Question: <URL>

Looking at this example, hovering over a link shows the source, the target, and the value. The value is appended with the variable 'units', which for this example is "Widgets".
'''
var units = "Widgets";
var formatNumber = d3.format(",.0f"), // zero decimal places
format = function(d) { return formatNumber(d) + " " + units; },
color = d3.scale.category20();
'''
Is there any way of creating classes so that the link between one source and target is appended with one type of unit and others use different units? In this example, let's say we wanted the links between "Energy" and all of its targets to use MWh for its units, but all other links would use Widgets.
I'd also love to know how to add notes, such as URLs, to the text box that pops up on mouse hover.
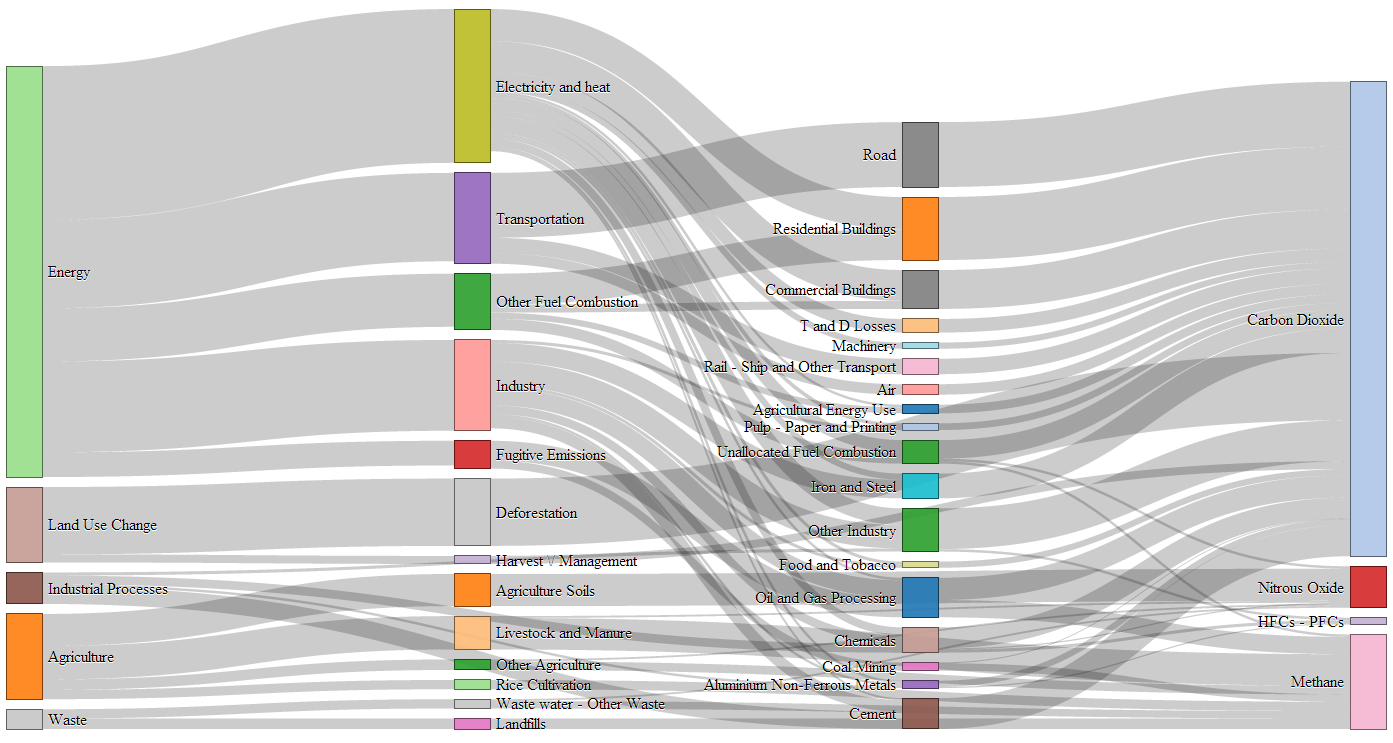
Answer: You could add 'unit' as a property on the data objects and then pass 'd.unit' into 'format' along with 'd.value'.
You can't do anything too elaborate with the default '<title>' tooltip but there are a million <URL> for doing more elaborate things with tooltips